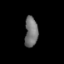
Tissue: skin
Cell type: Epithelial cells
Senescence score: 0.8462
Nuclear area (px): 388
Mean DAPI intensity: 115.964